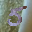
Label: 5